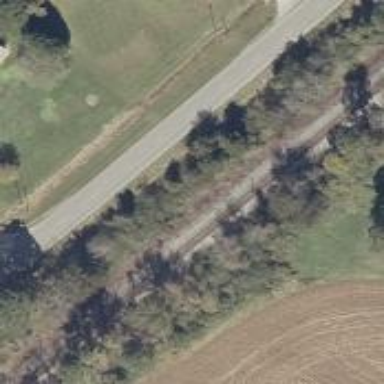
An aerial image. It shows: Railway track.